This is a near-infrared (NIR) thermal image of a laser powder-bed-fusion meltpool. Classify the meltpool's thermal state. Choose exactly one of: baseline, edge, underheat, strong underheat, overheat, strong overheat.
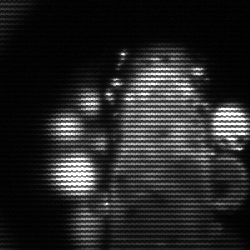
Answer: baseline